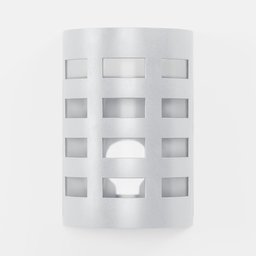
Label: lighting